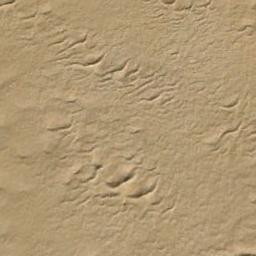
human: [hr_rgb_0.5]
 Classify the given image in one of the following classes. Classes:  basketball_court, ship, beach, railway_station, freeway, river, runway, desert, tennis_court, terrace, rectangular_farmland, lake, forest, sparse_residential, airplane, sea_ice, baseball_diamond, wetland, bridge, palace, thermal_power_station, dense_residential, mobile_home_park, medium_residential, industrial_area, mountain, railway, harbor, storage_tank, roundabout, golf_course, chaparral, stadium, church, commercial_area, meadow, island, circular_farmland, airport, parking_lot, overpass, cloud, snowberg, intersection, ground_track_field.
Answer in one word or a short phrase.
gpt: desert